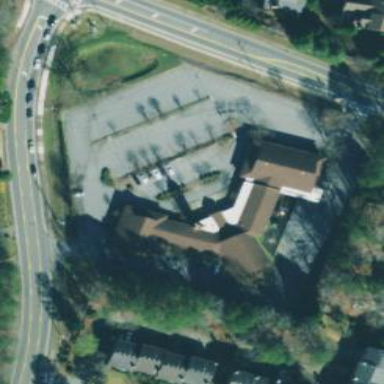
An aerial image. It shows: Building that is place of worship.